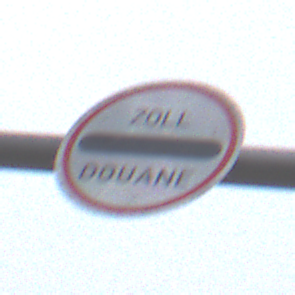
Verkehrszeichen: Zollstelle
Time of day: MorningAfternoon
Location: Outdoor (RoadRail)
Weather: Overcast
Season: NotSpecified
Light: Natural